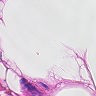
Metastatic tissue present: no